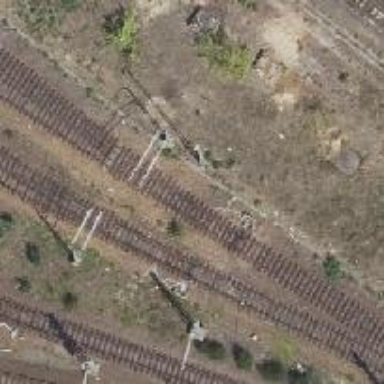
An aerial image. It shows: Railway switch.